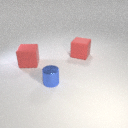
large red rubber cube to the left of small blue metal cylinder